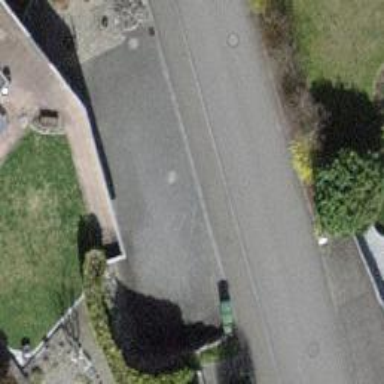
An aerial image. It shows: Asphalt road in residential area.